Question:
Error which I face the application is run perfectly. but why the red line is ??
I want to remove it.
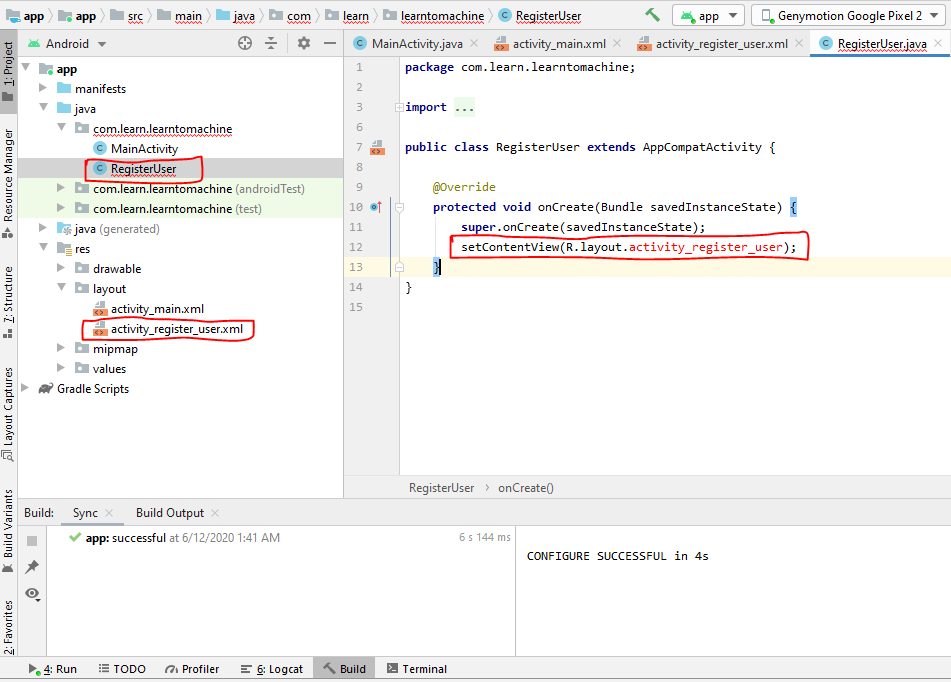
Answer: Two options
1. Build > Rebuild Project
2. or Click on File > Invalidate Caches / Restart